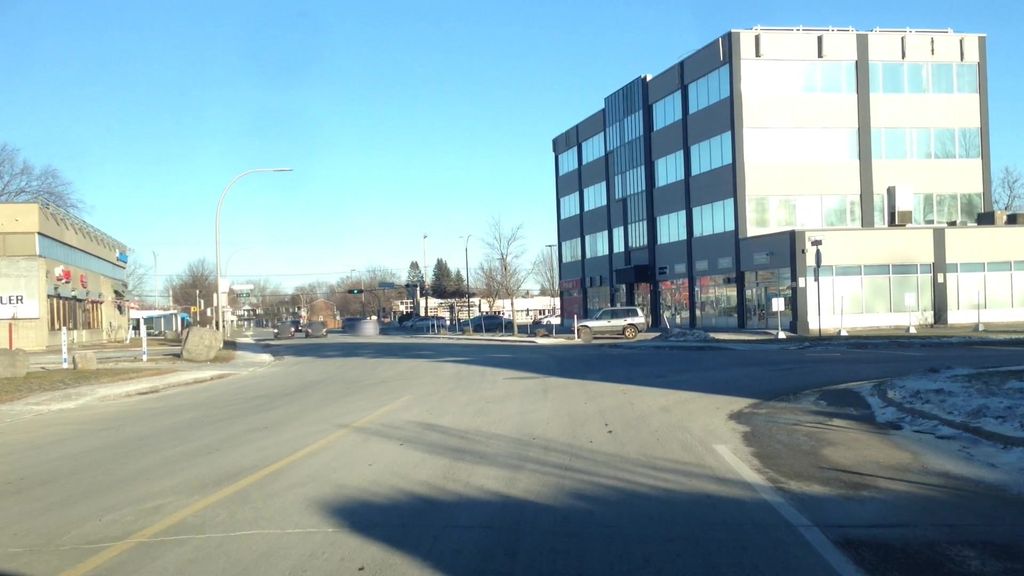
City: montreal